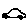
Label: car